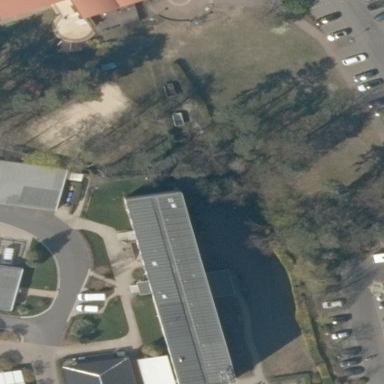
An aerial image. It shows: Office building.